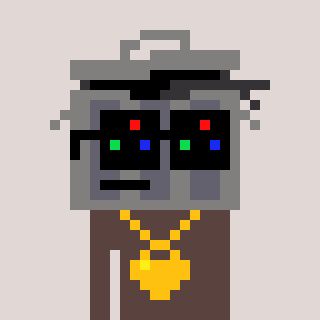
a pixel art character with square black sunglasses, a trashcan-shaped head and a darkbrown-colored body on a warm background